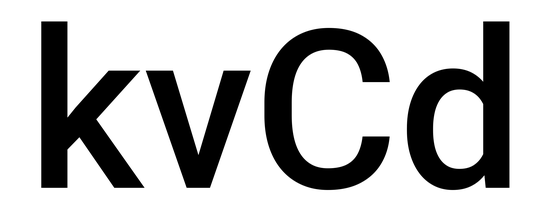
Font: Roboto_Medium